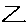
Label: zigzag